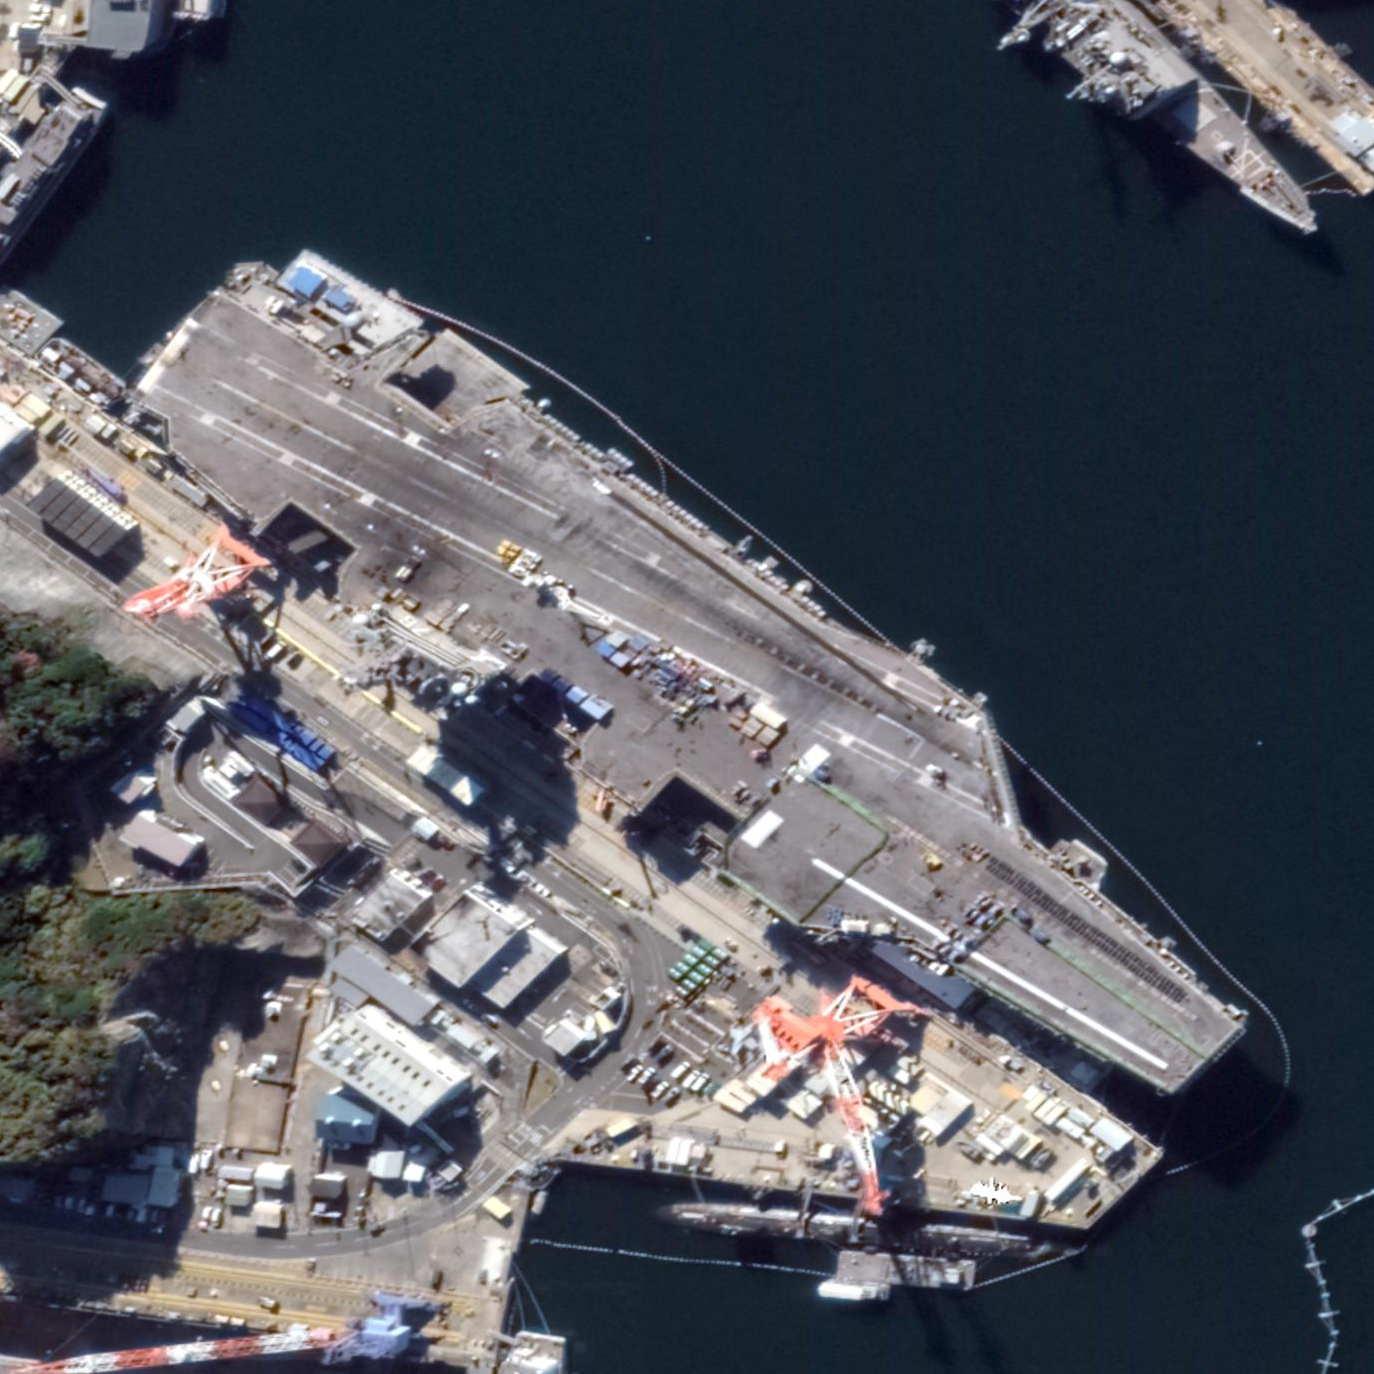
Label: aircraft_carrier